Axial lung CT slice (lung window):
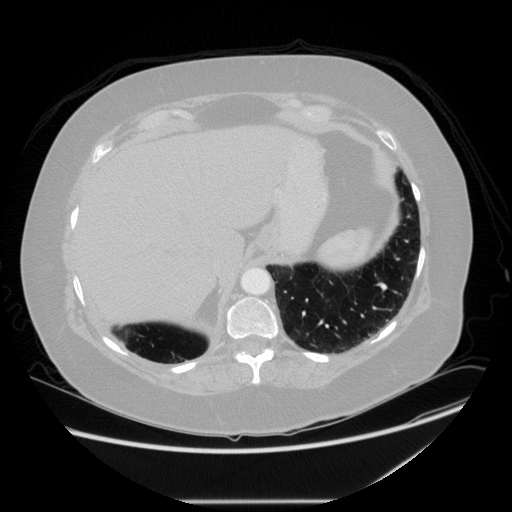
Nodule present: no